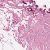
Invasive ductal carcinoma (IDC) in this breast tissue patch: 0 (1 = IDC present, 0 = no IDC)